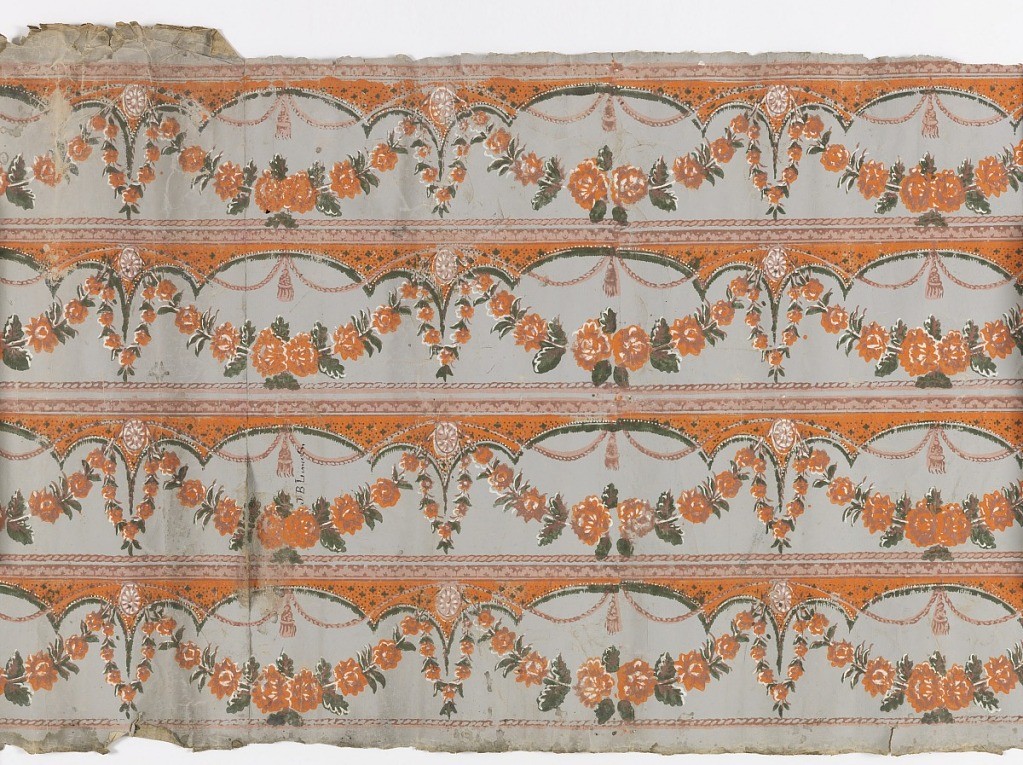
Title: Frieze
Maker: LINCOLN
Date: ca. 1800
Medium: Block-printed on handmade paper
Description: Horizontal rectangle. Four bands of festooned roses and pink cord with simple edging designs at top and bottom. Across the face of "a" is written "J.B. Lincoln Hingham" in black ink; "b" has "J.B. Lincoln" written vertically in an upward direction. Joined sheets of paper. Printed in white, green, orange and pink on gray ground.